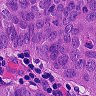
Metastatic tissue present: yes